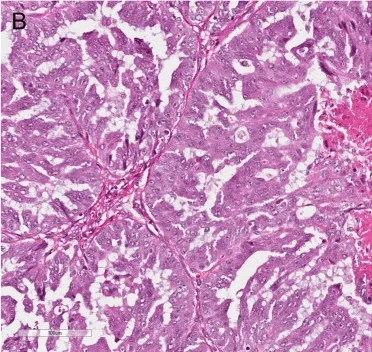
(B) Cells show intermediate grade nuclear atypia, prominent nucleoli, and moderate eosinophilic cytoplasm (20X).
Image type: pathology (h&e)